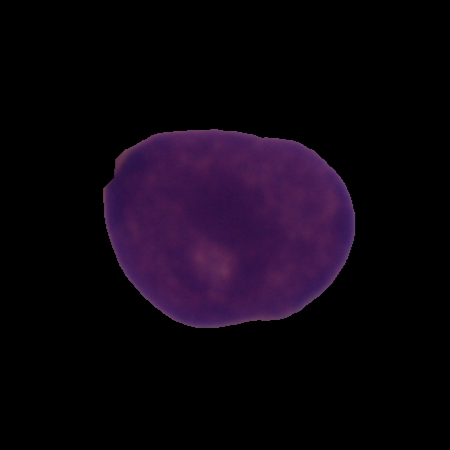
Label: cancer